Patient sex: F
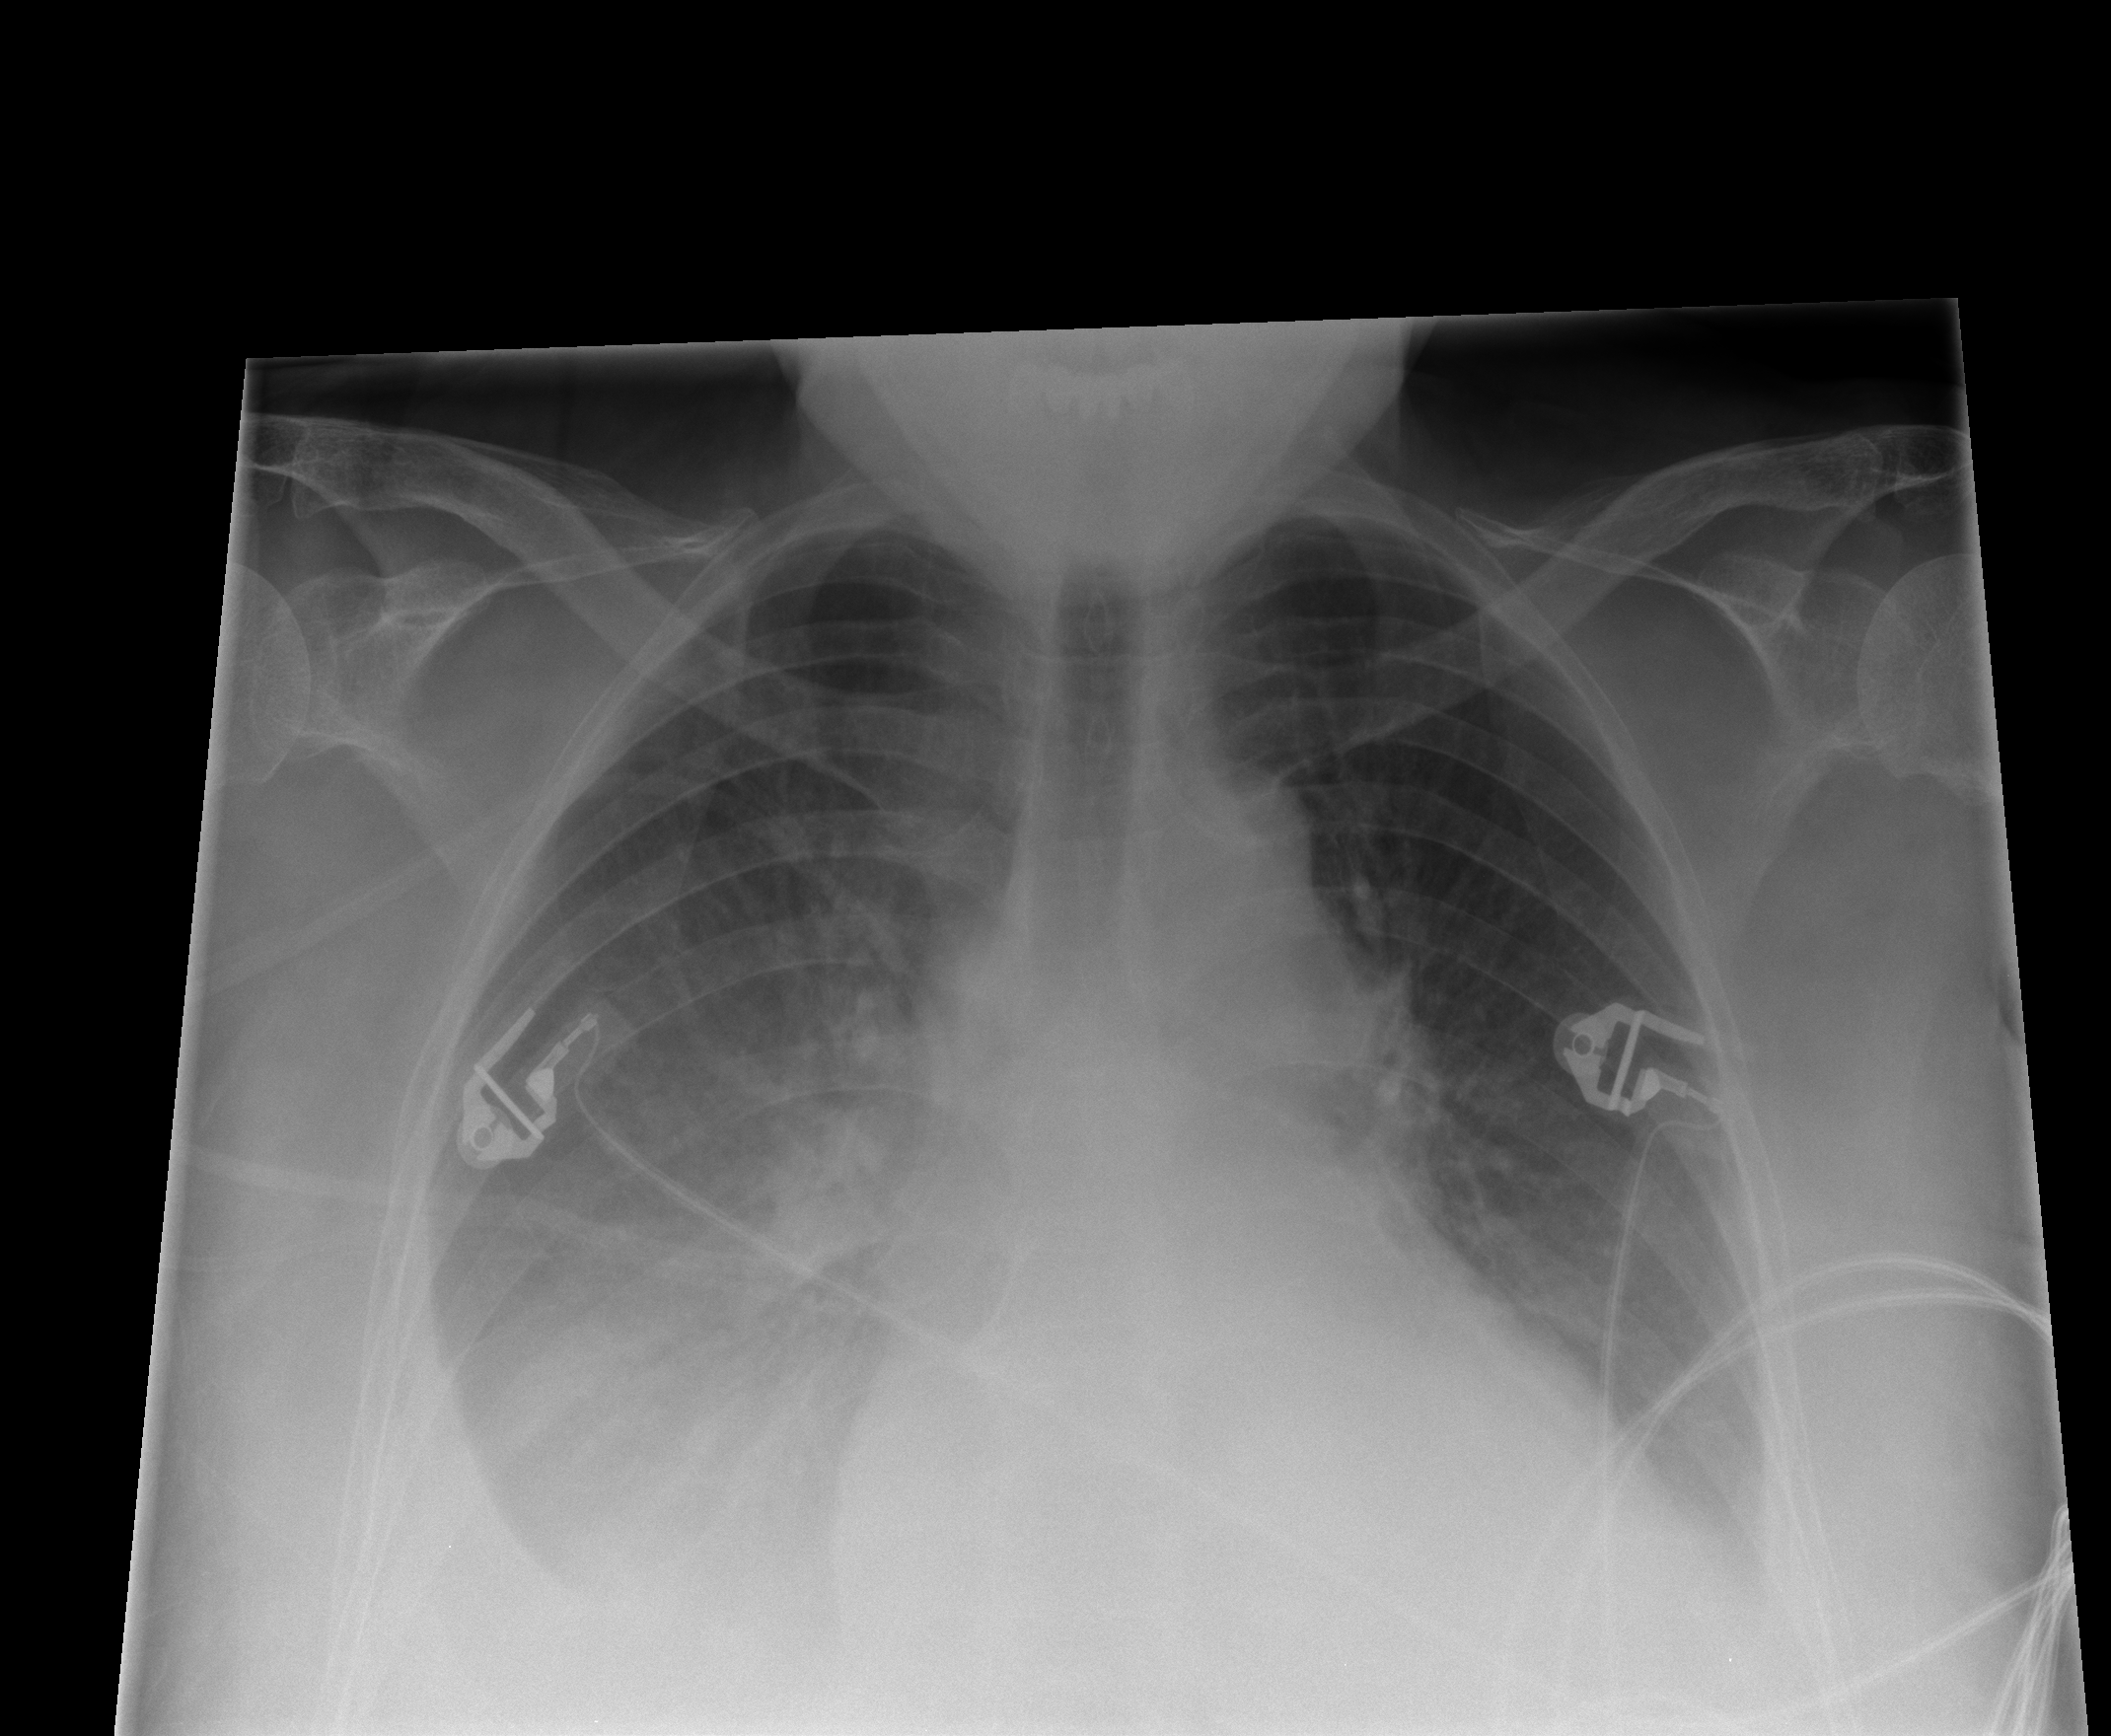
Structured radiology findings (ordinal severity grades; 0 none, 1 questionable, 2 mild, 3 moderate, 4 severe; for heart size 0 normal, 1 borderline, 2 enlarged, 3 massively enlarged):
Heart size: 2
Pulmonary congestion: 3
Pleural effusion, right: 3
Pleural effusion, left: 2
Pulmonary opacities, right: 0
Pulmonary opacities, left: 0
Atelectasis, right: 2
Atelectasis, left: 2